Interaction volume radius: 10 \u00c5
Interaction volume height: 10 \u00c5
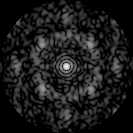
Disorder parameter: 0.6188